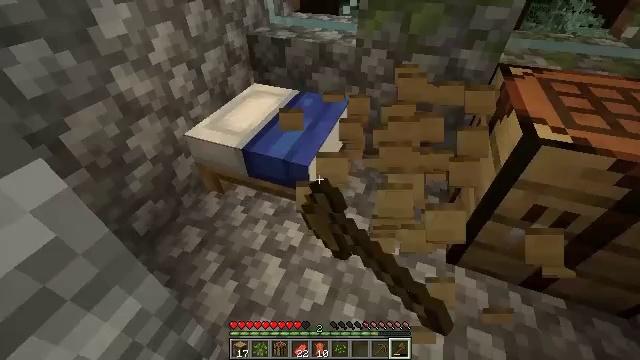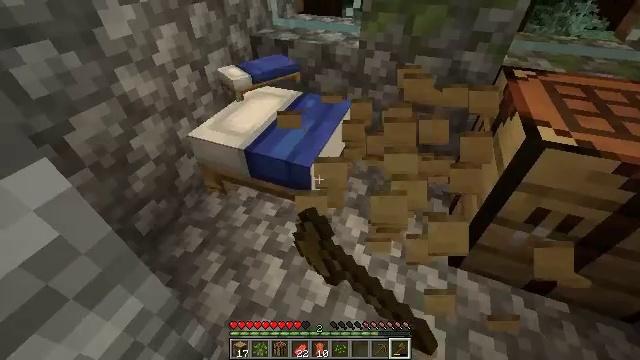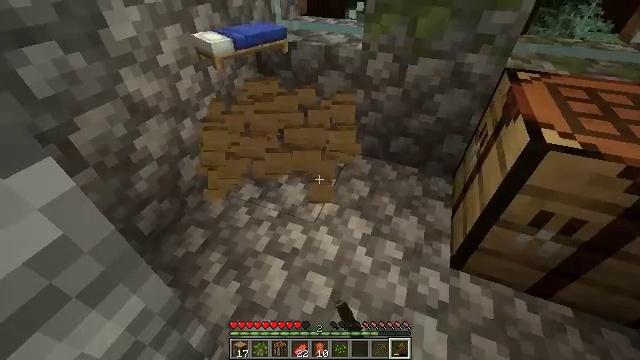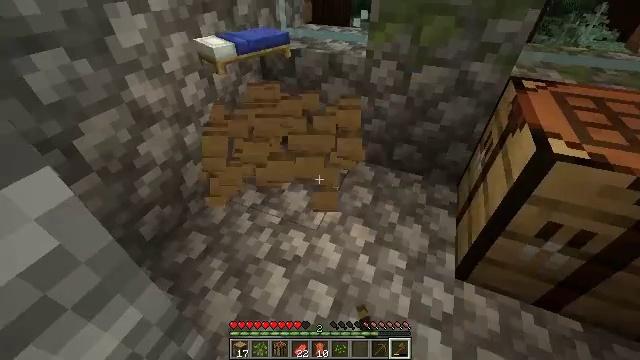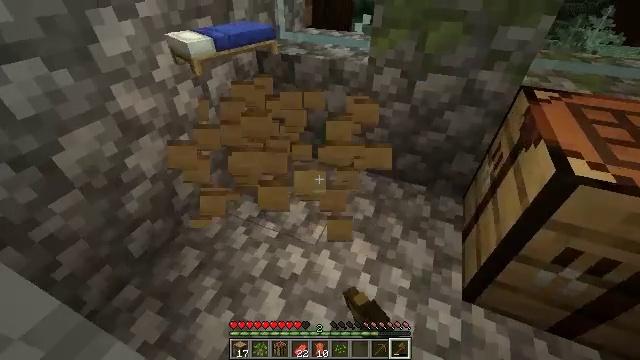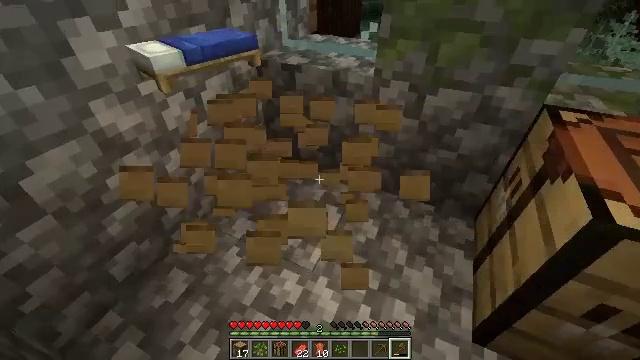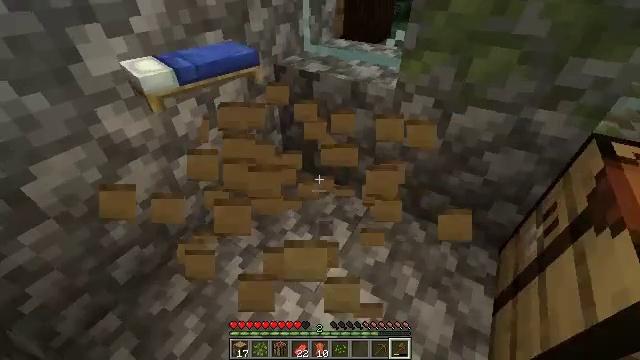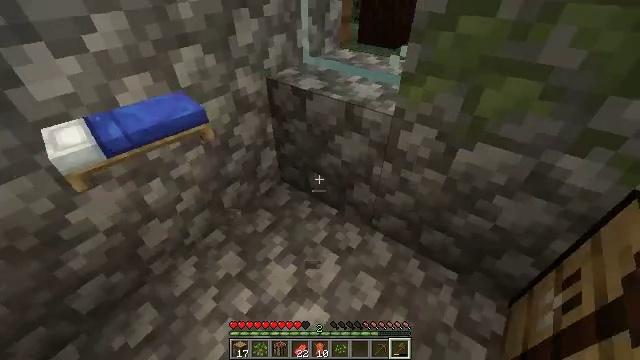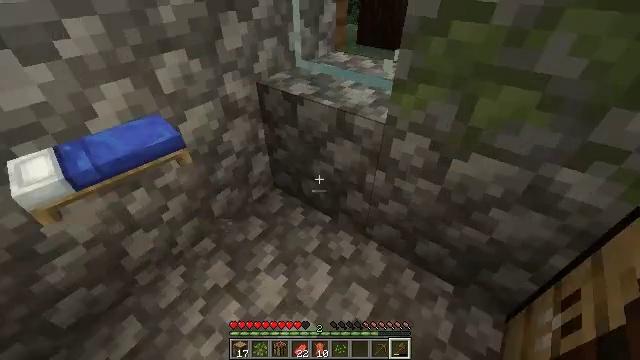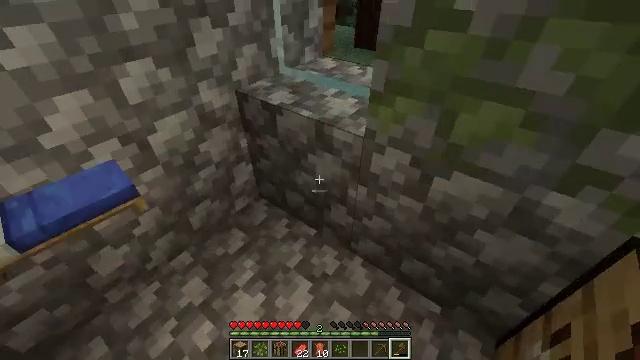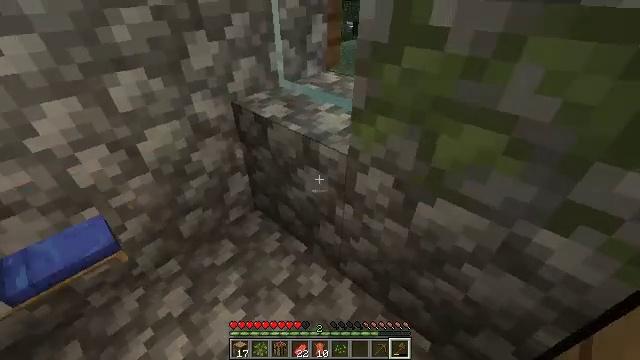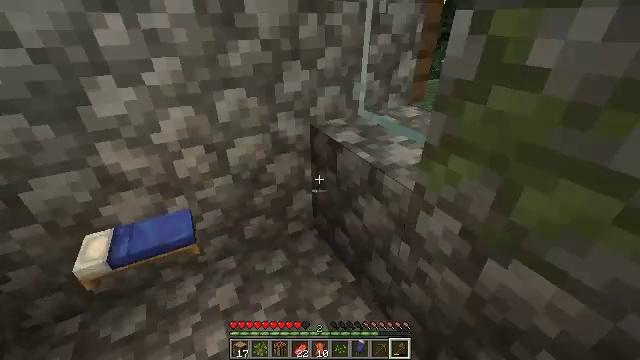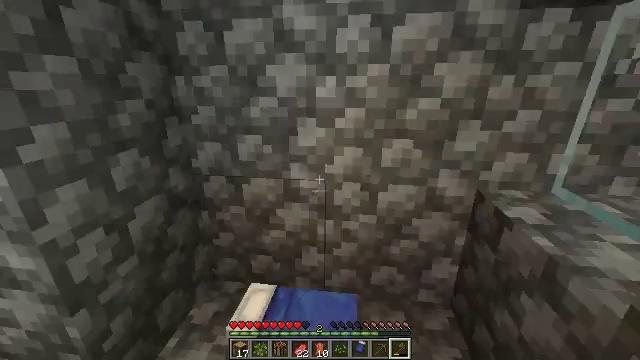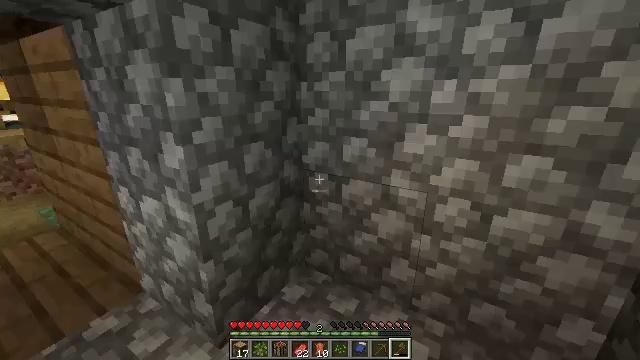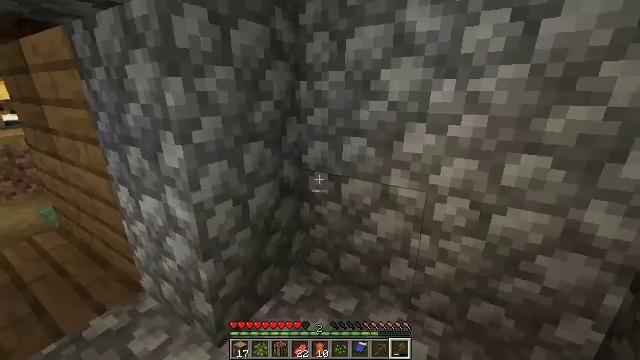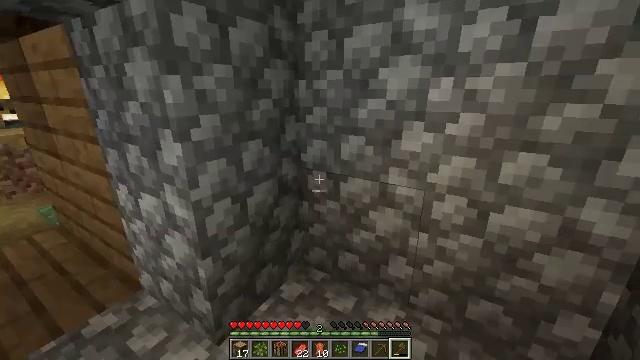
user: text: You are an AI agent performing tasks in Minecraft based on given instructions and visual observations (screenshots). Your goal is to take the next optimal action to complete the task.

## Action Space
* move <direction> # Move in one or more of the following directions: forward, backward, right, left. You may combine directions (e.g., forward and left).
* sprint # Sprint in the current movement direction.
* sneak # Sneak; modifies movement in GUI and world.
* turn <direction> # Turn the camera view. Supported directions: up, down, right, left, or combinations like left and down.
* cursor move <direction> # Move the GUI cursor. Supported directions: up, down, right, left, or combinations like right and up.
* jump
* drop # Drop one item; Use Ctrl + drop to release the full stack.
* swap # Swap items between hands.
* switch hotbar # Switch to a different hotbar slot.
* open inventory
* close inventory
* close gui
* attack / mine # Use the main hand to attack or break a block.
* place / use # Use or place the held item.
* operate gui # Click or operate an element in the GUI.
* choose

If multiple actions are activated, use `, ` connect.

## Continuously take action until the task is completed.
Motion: motion action
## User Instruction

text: Collect the pumpkin by holding left button.
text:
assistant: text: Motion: attack / mine
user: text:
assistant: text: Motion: attack / mine
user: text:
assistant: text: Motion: move forward, turn up, attack / mine
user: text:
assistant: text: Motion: move forward
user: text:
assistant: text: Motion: move forward and move right, turn left
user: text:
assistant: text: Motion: move forward and move right, turn left
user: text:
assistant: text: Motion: move forward and move right, turn left
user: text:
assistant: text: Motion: move forward and move right
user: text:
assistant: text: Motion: move right
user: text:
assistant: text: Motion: turn left and up
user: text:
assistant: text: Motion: turn left and up
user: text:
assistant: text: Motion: turn left and up
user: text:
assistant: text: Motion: turn left and up
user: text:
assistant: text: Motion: no_op
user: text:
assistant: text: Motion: no_op
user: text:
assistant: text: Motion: no_op
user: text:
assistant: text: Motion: move right, turn right and down
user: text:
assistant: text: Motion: move right, turn left
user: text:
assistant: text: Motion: move right, turn left
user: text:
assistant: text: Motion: move right, turn left and down
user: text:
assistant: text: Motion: move forward and move right
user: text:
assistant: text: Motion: move forward
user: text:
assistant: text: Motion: move forward
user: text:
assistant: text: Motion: move forward
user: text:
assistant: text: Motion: move forward
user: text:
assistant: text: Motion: move forward, turn right and up
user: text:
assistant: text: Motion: move forward and move right, turn right and up
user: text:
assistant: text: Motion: move forward and move right, turn right and up
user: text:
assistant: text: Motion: move forward and move right, turn right
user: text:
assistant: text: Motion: move forward and move right